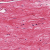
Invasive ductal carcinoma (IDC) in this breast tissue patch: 0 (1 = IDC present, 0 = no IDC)